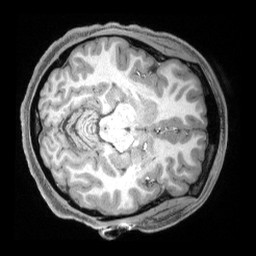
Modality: T1w
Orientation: axial